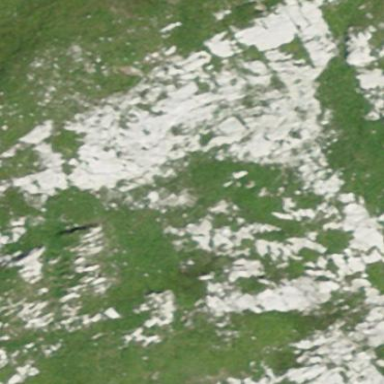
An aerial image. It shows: Landscape of bare rock.